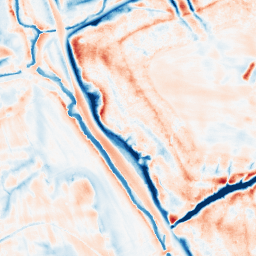
Category: trend_removal
Decomposition family: local_polynomial
Decomposition parameters: window_size: 21
degree: 1
Upsampling method: lanczos
Upsampling parameters: scale: 2
Upsampling scale: 2